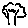
Label: tree